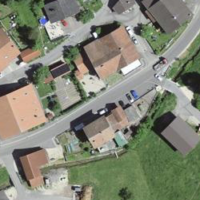
EUNIS habitat code: 54
Species observed at this site:
Plantago major